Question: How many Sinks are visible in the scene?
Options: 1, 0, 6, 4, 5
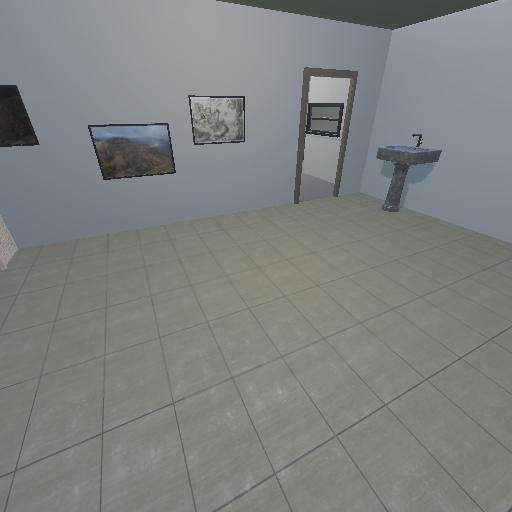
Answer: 1